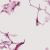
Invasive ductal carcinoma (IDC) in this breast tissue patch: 0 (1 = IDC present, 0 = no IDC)